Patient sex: M
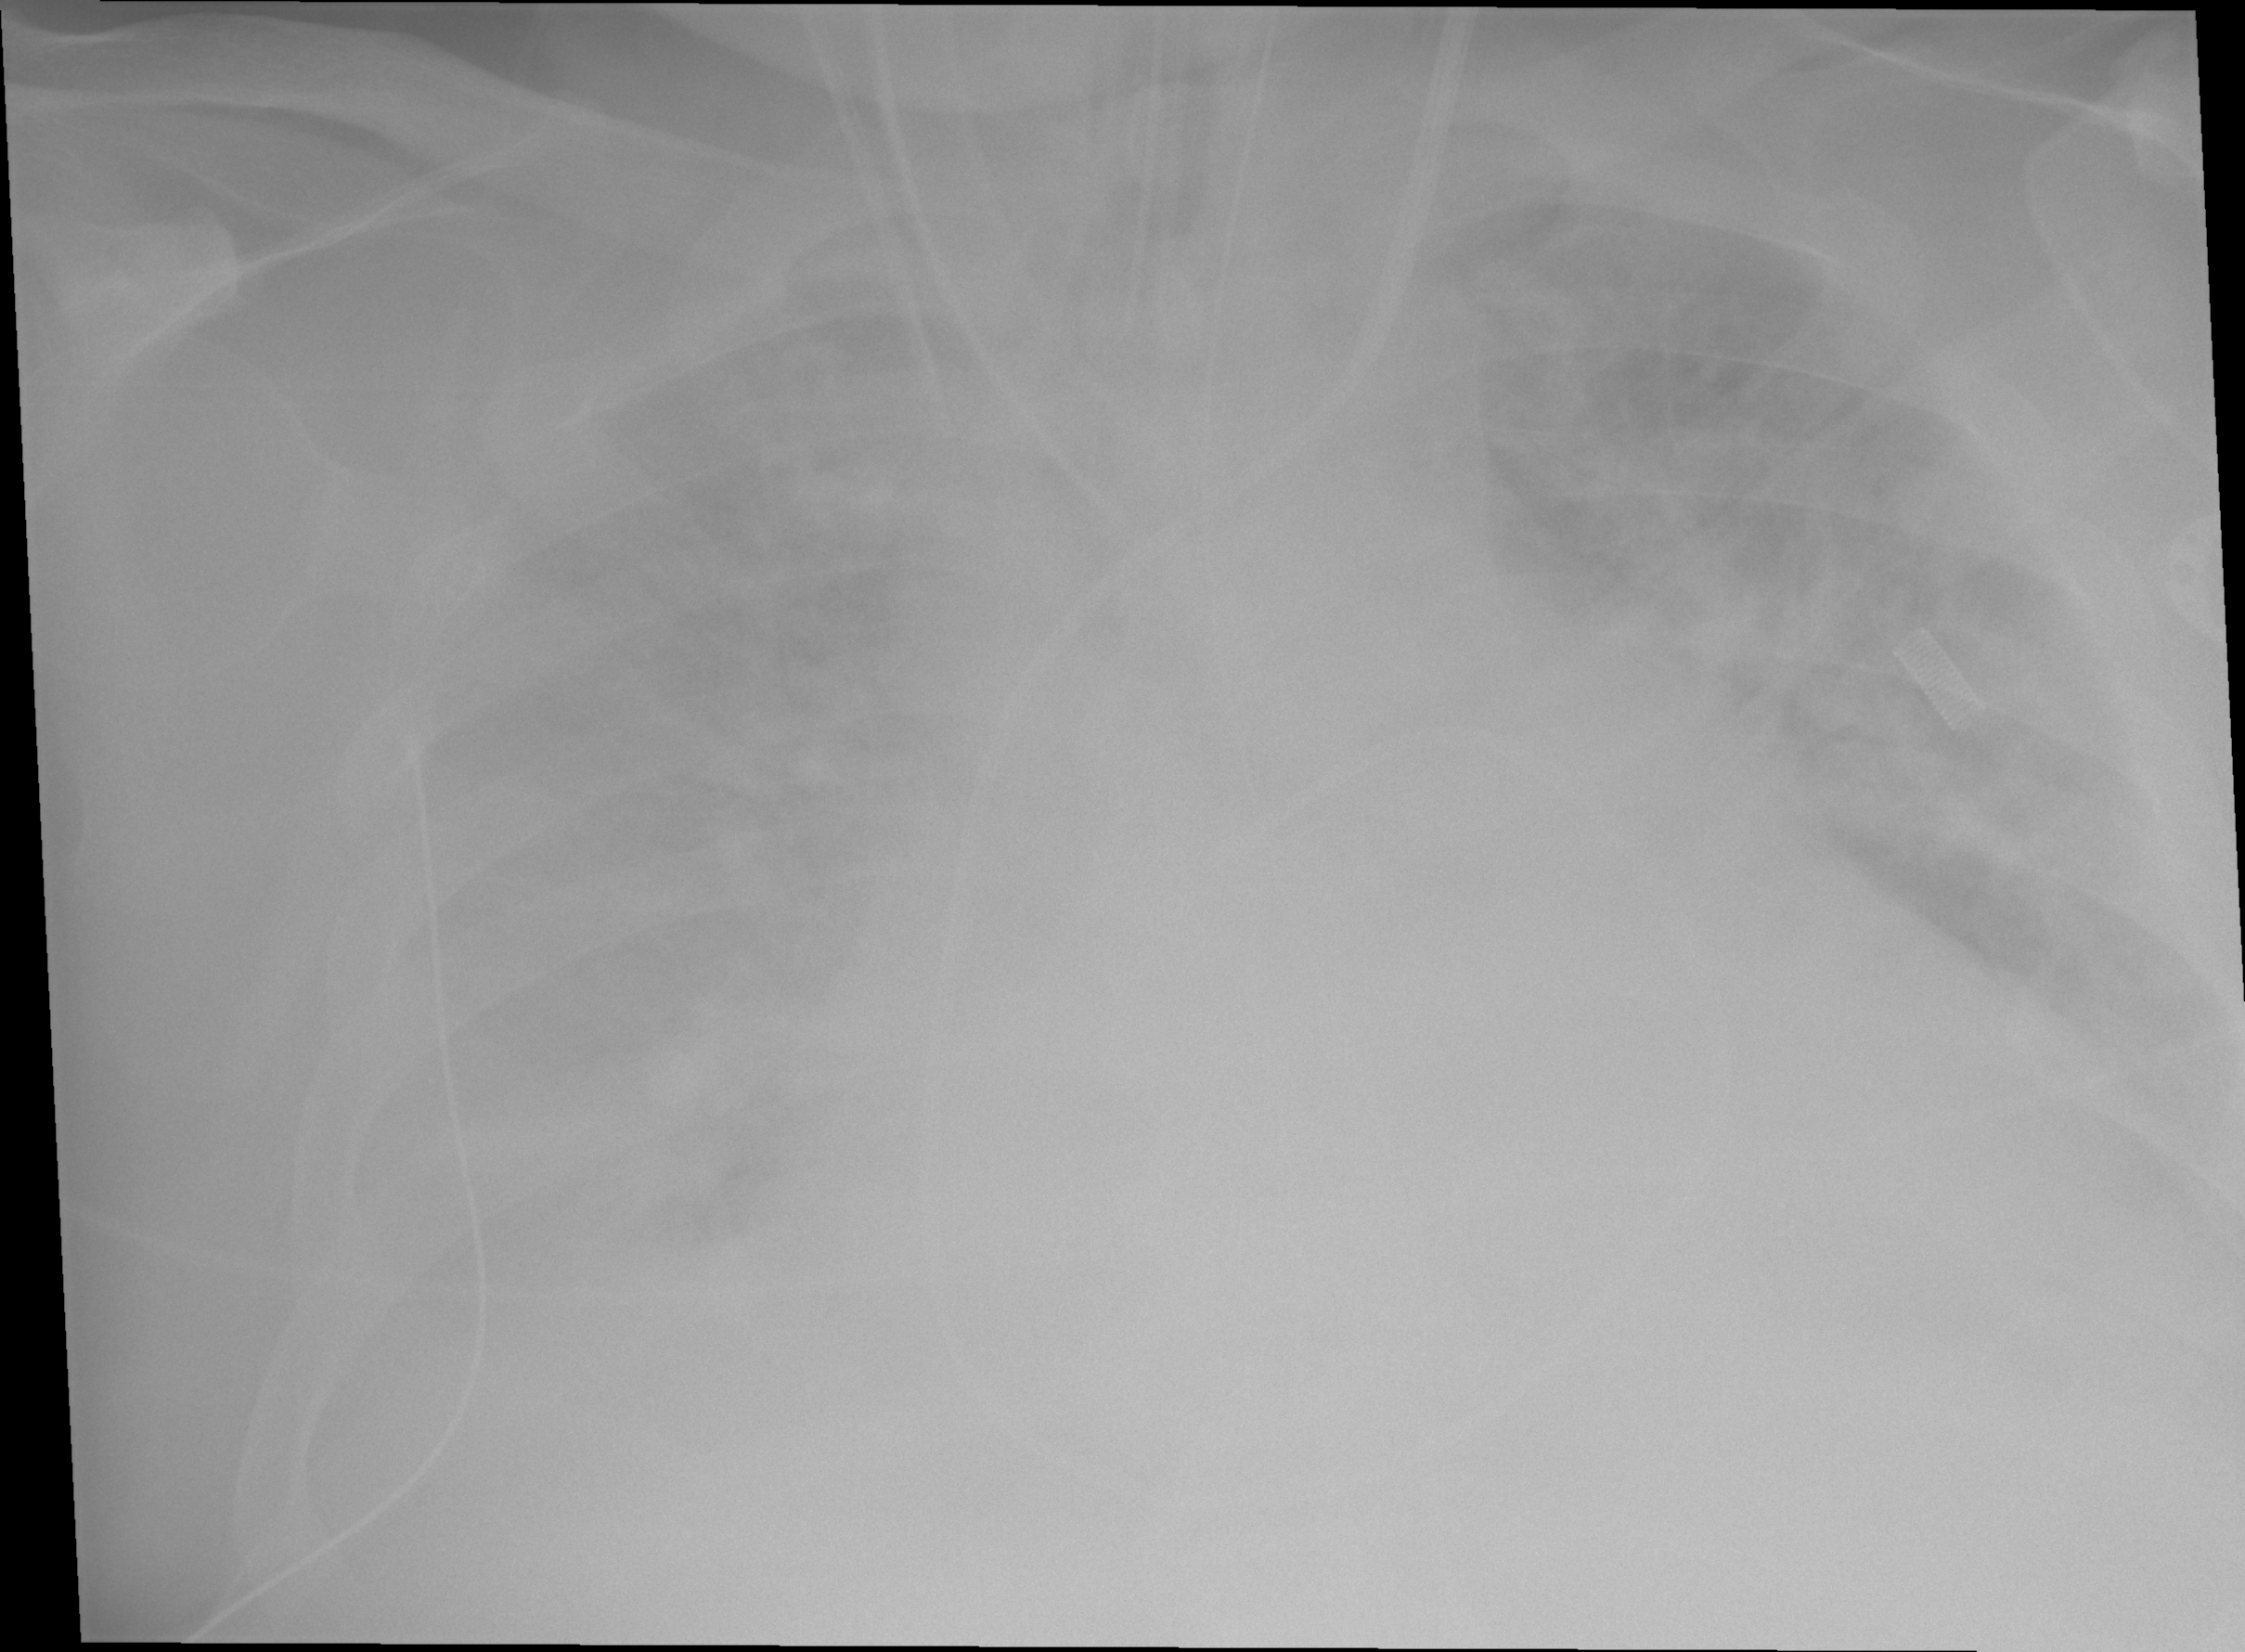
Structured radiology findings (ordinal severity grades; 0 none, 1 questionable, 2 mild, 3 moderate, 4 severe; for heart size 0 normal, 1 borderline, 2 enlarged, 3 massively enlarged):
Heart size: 2
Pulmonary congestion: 3
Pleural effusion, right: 2
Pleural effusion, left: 2
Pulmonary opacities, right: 3
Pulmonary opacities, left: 2
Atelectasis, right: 3
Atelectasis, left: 3